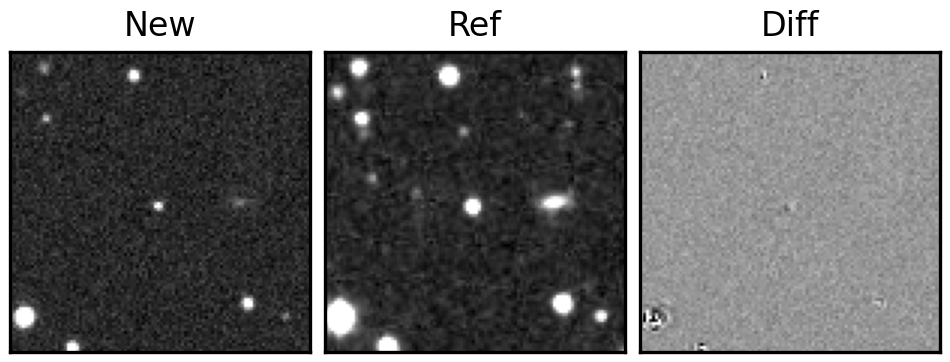
Label: bogus